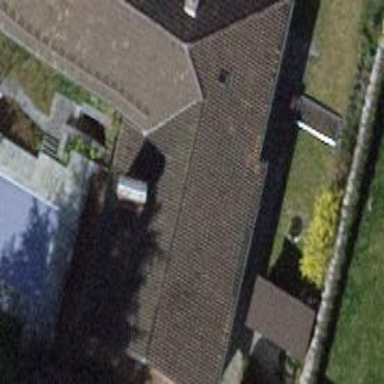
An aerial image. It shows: View of roof of building.